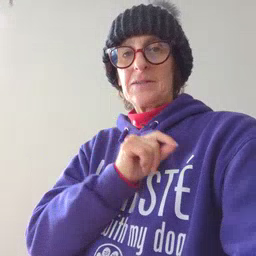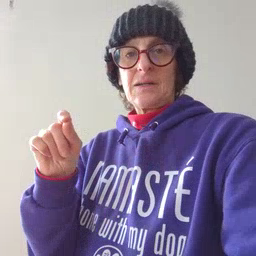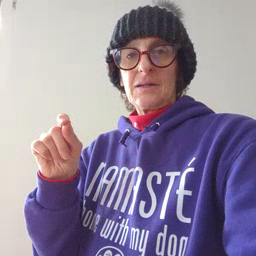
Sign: pencil